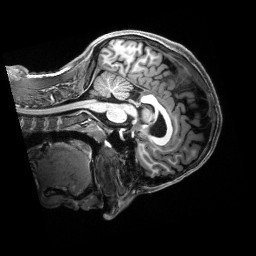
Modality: T1w
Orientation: sagittal
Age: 21
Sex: male
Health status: healthy
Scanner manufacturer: siemens
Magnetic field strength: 3 T
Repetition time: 2.5 s
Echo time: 0.00222 s